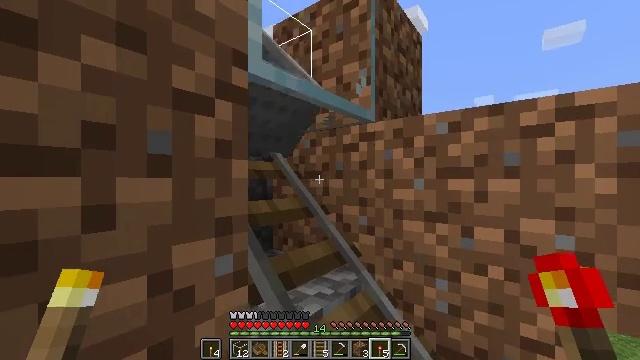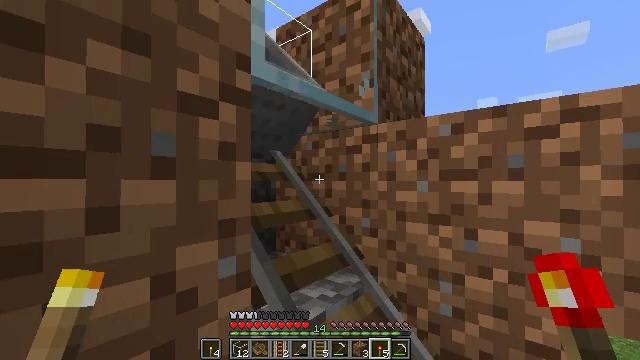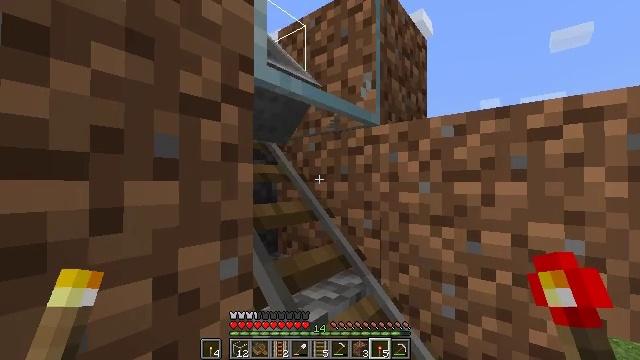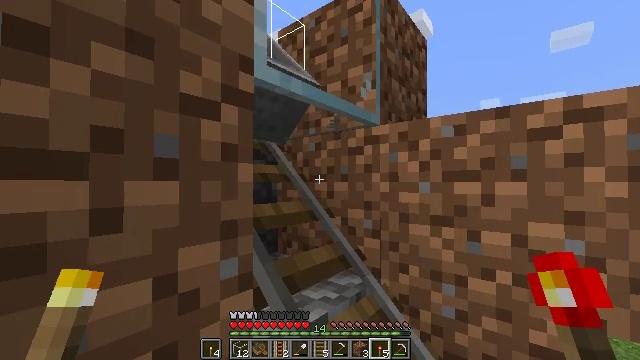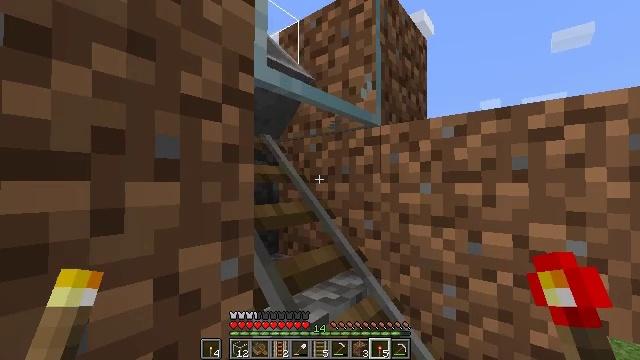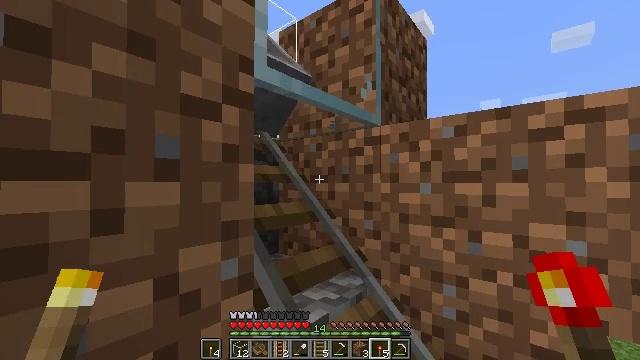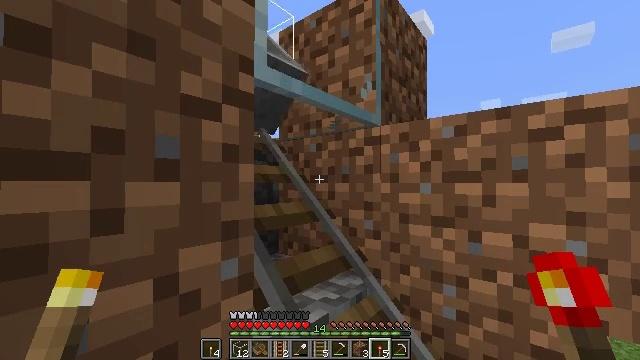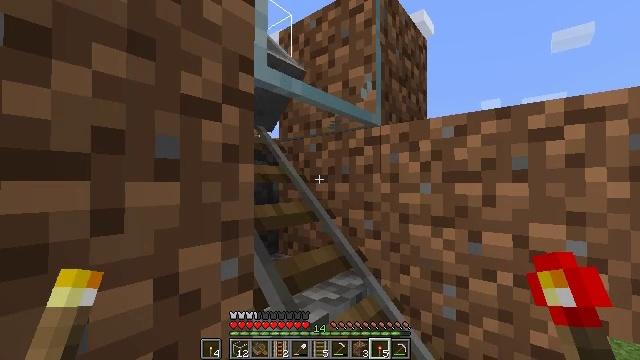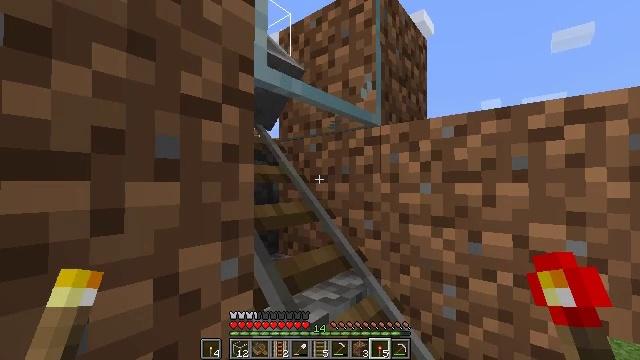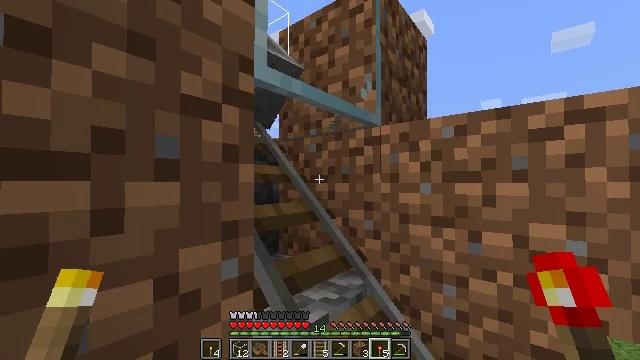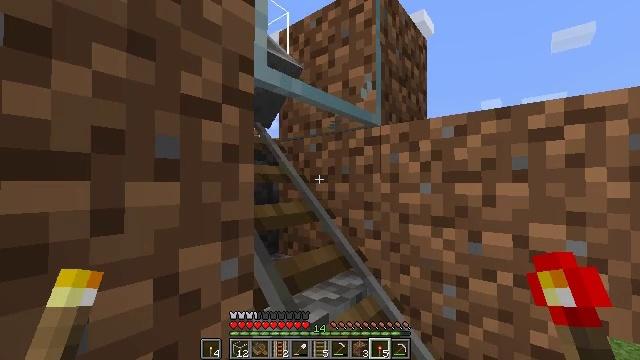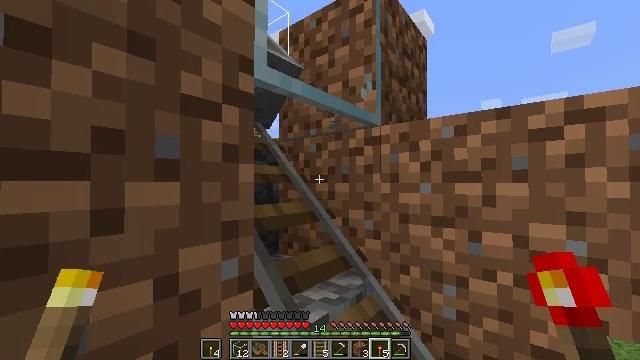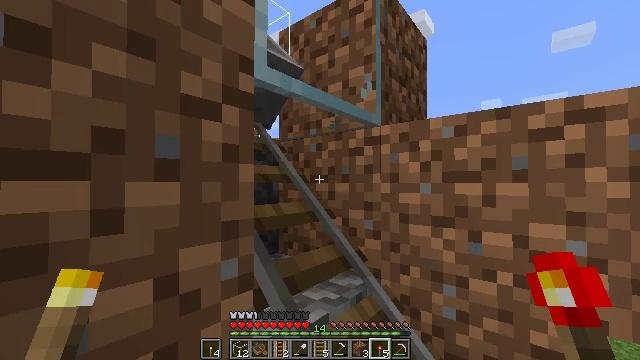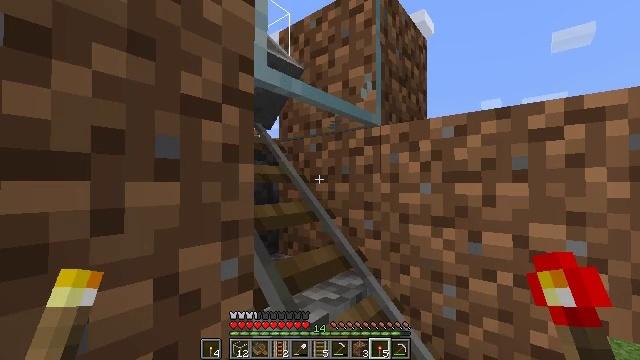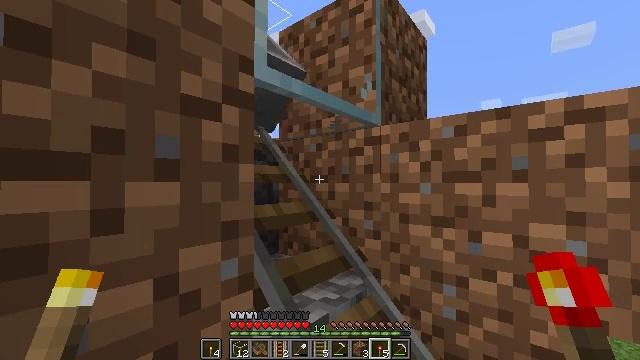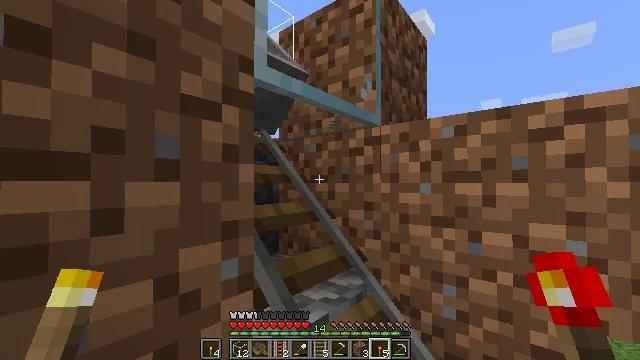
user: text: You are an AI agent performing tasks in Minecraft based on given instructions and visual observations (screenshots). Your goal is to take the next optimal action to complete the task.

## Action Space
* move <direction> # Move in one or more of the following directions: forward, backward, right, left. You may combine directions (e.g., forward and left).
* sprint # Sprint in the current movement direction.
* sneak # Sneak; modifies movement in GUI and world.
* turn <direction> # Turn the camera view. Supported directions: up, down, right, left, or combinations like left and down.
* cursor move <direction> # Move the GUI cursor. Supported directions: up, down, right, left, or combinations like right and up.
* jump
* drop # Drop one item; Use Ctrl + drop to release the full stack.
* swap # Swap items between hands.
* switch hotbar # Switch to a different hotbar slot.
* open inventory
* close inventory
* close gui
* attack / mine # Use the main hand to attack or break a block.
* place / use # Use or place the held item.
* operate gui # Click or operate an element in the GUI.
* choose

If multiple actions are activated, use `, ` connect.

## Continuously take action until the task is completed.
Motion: motion action
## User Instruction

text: Knock off the redstone torch from the wall.
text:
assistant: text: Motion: no_op
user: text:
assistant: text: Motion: no_op
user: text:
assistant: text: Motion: no_op
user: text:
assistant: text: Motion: no_op
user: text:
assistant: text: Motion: no_op
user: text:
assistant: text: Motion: no_op
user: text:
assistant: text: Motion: no_op
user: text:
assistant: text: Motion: no_op
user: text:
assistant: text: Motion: no_op
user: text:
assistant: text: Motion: no_op
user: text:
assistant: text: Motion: no_op
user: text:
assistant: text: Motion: no_op
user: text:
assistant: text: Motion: no_op
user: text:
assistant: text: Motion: no_op
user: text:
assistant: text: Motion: no_op
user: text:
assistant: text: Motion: no_op
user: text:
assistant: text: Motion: no_op
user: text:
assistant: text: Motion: no_op
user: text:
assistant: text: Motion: no_op
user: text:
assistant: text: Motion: no_op
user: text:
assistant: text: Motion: no_op
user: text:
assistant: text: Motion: no_op
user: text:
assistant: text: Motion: no_op
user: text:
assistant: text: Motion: no_op
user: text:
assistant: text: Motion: no_op
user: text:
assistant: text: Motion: no_op
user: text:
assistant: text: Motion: no_op
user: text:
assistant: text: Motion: turn right and down
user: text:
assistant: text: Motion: turn right and down
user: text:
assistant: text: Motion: turn right and down